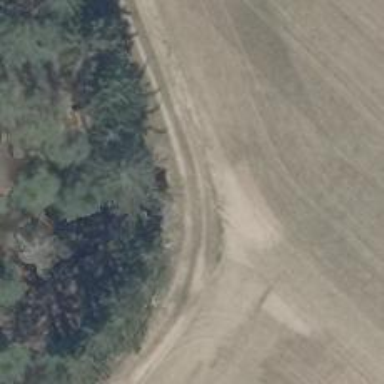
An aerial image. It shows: Dirt track road with grade 4 tracktype.